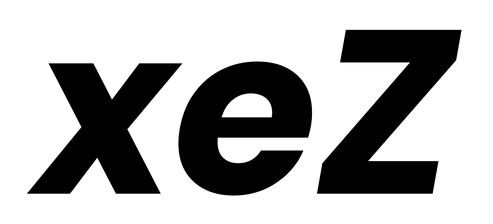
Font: Poppins-BoldItalic